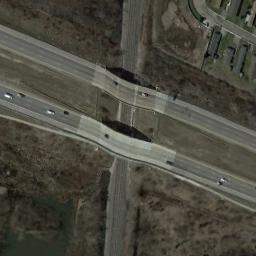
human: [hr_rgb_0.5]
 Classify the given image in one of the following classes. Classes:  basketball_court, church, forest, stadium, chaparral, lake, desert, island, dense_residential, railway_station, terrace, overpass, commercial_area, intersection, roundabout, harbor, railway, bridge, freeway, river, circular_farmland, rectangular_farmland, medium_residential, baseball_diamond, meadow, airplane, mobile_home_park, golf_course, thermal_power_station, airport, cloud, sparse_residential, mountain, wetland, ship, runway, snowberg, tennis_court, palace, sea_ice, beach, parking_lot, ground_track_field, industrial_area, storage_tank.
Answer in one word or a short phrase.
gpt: overpass